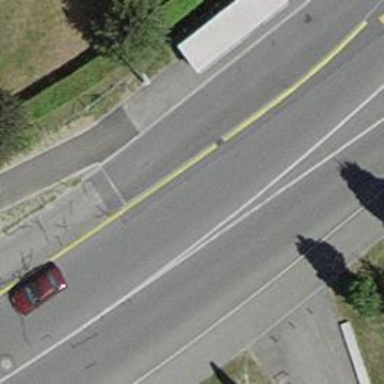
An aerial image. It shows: Secondary road with asphalt surface. There is sidewalk on the left side.